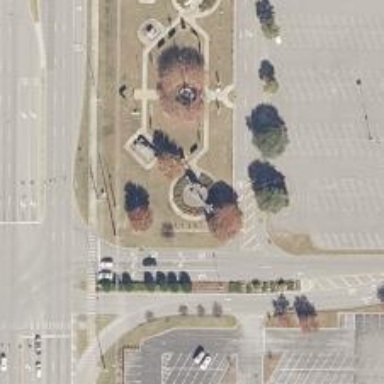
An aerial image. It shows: Memorial site with historic significance.